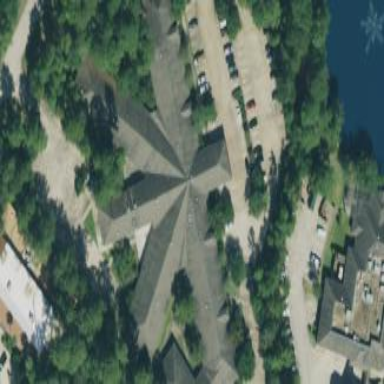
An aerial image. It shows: Nursing home.